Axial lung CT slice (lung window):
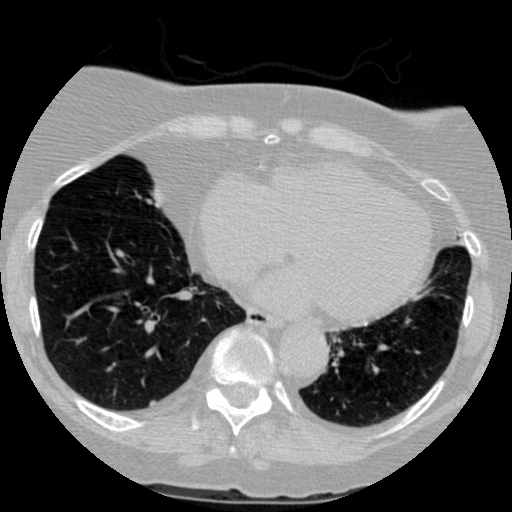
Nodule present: no